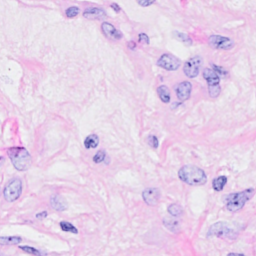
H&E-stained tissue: Breast